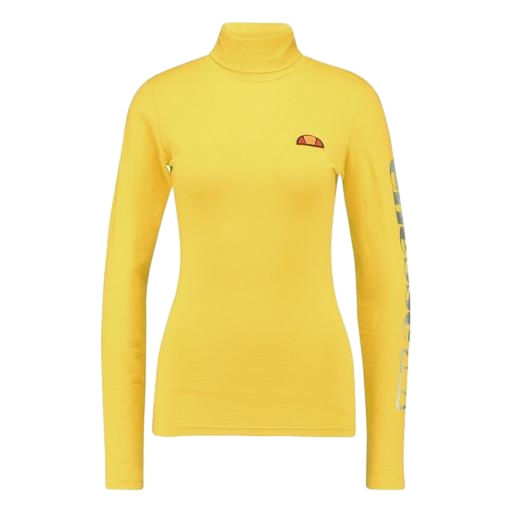
yellow iconic women's long-sleeved t-shirt, yellow skinny-fit stretch polo shirt, high-neck ribbed-jersey t-shirt, white background